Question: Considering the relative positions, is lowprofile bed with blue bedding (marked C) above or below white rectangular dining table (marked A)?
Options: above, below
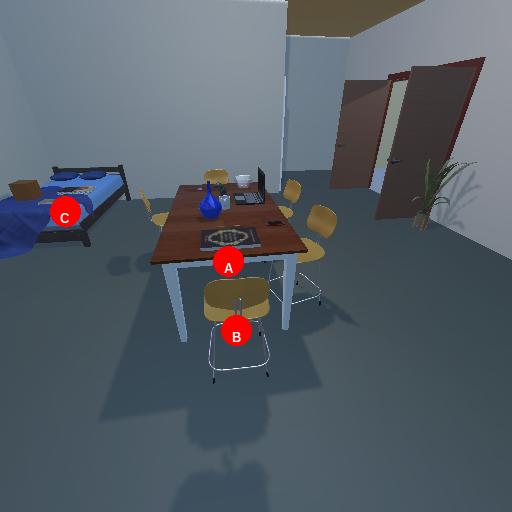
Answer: above